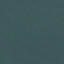
Land use / land cover class: SeaLake